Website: ulta-beauty
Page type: billing-address
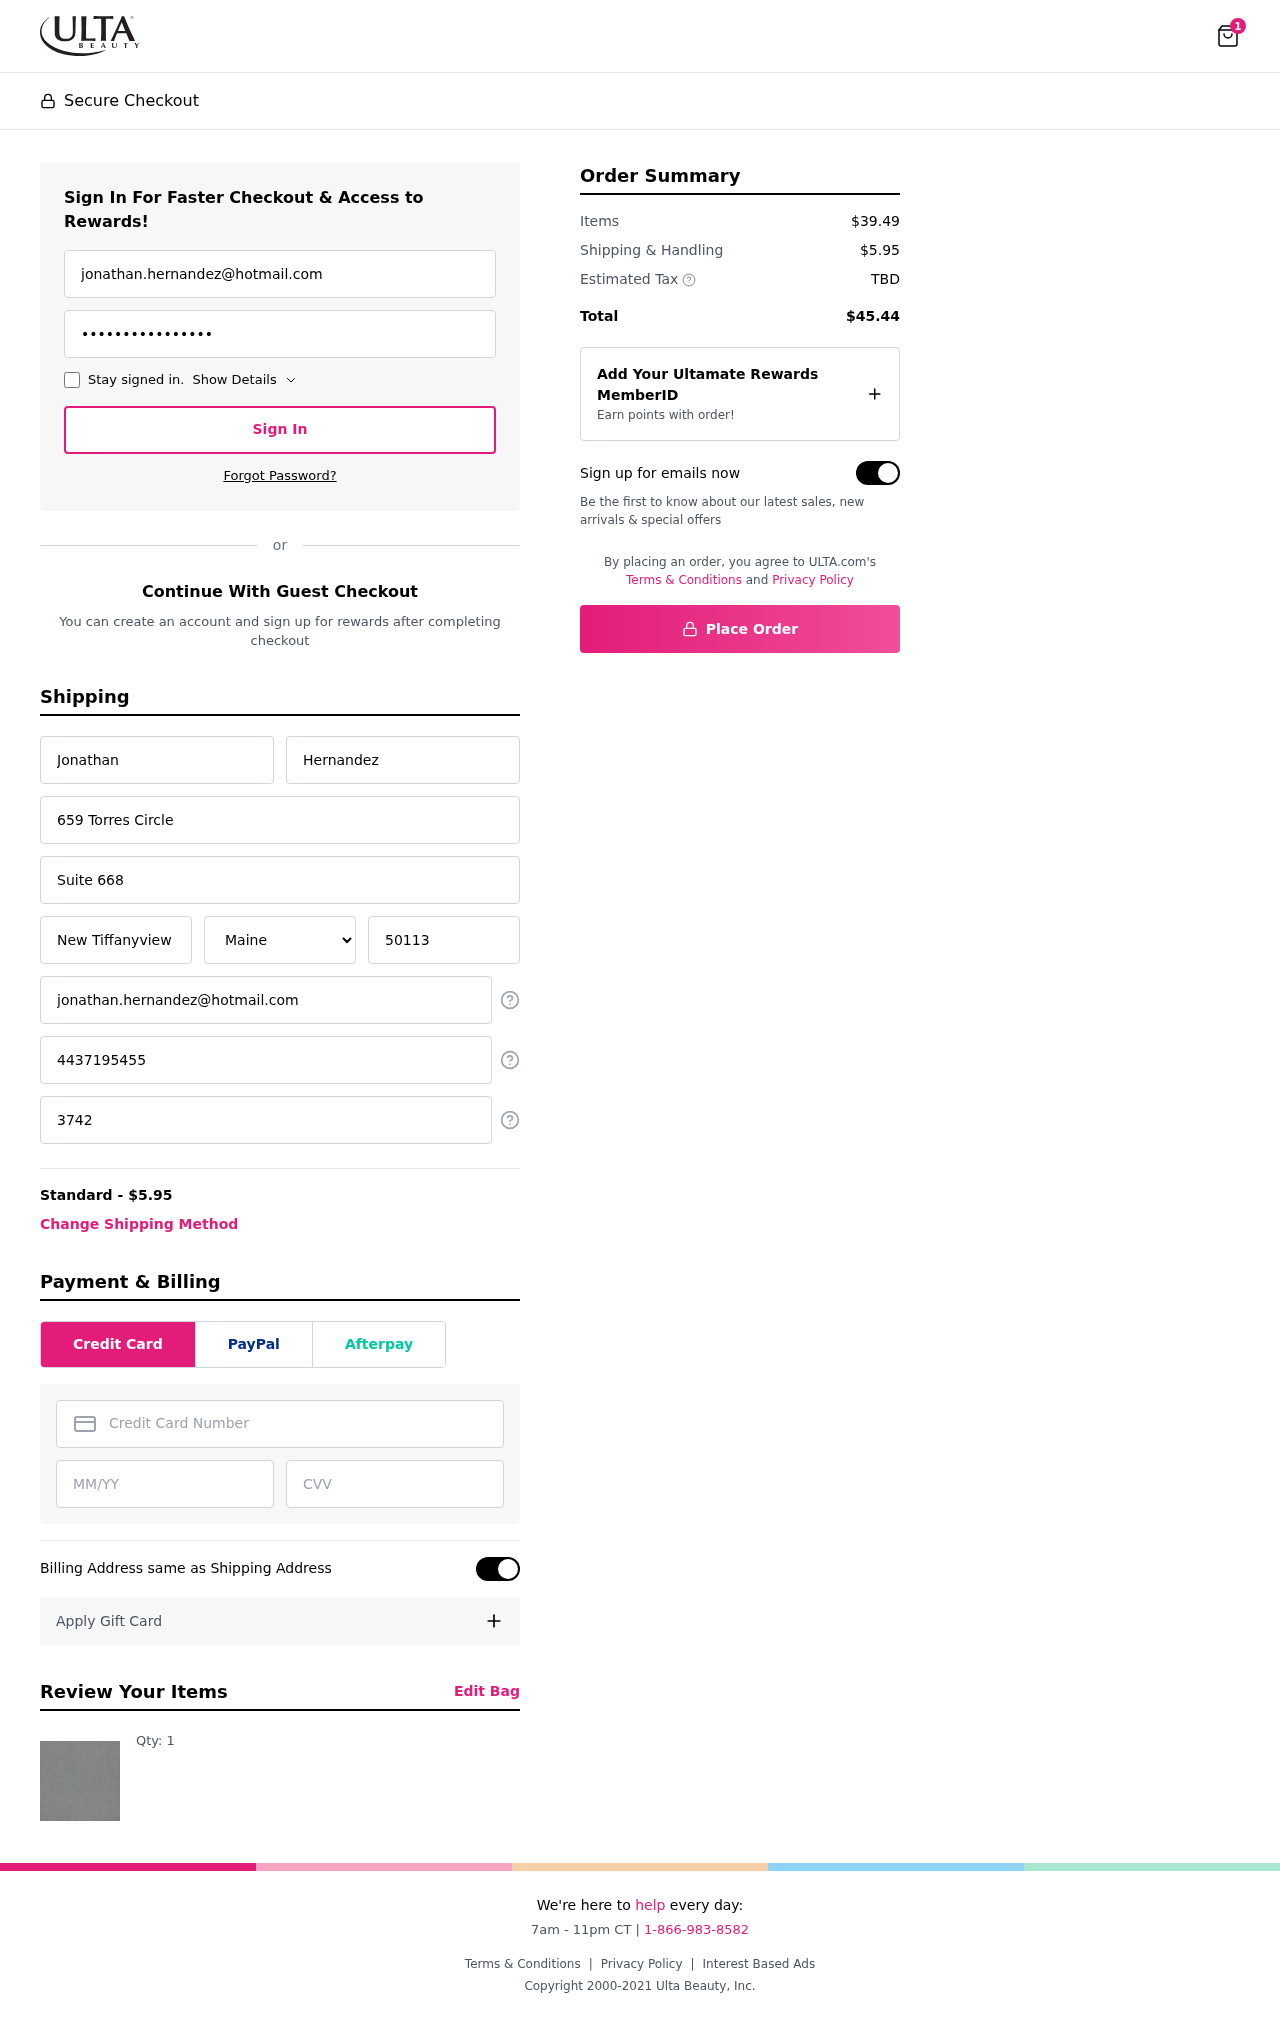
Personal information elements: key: PII_STATE
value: Maine
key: PII_EMAIL
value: jonathan.hernandez@hotmail.com
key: PII_FIRSTNAME
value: Jonathan
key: PII_LASTNAME
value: Hernandez
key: PII_STREET
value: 659 Torres Circle
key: PII_STREET2
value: Suite 668
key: PII_CITY
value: New Tiffanyview
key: PII_POSTCODE
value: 50113
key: PII_PHONE
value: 4437195455
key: PII_ALT_PHONE
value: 3742715621
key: PII_CARD_NUMBER
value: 3767 6253 7205 578
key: PII_CARD_EXPIRY
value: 04/26
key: PII_CARD_CVV
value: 4291
Product elements: key: PRODUCT1_QUANTITY
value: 1
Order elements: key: ORDER_NUM_ITEMS
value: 1
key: ORDER_SHIPPING_COST
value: $5.95
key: ORDER_SUBTOTAL
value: $39.49
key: ORDER_TOTAL
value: $45.44